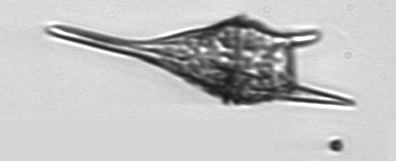
Label: Tripos_lineatus